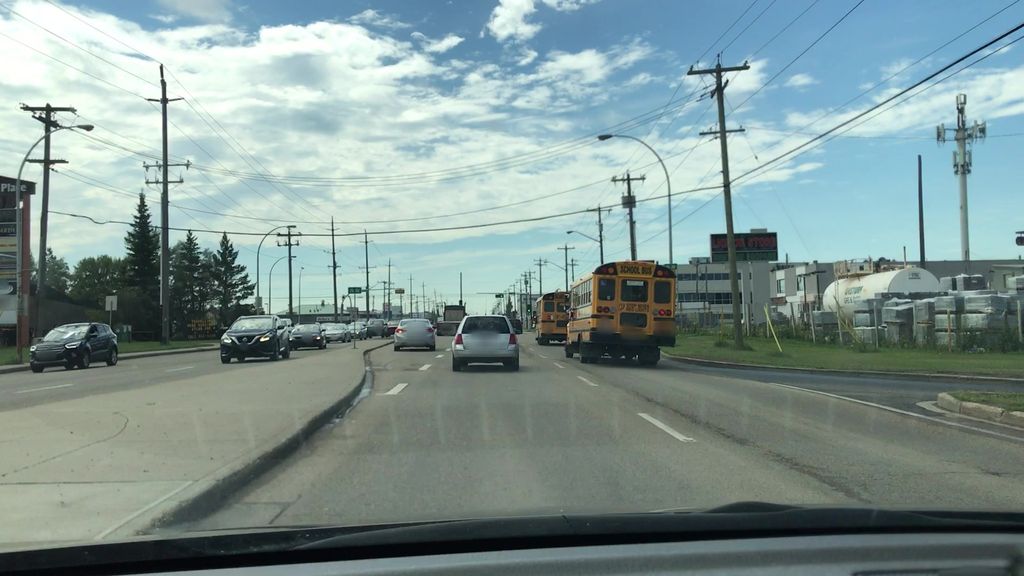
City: edmonton